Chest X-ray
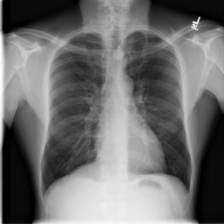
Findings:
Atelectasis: negative
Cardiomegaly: negative
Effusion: negative
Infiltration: negative
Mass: negative
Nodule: negative
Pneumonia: negative
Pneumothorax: negative
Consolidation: negative
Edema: negative
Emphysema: negative
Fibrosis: negative
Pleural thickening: negative
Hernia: negative